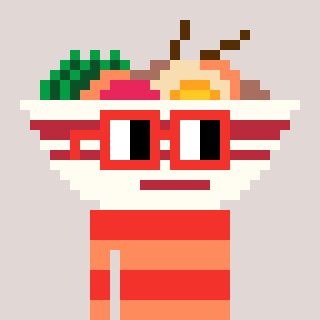
a pixel art character with square red glasses, a noodles-shaped head and a peachy-colored body on a warm background